Question: I have the following model:

I've been at this for a while and still don't know how to tackle it properly. Already looked at joining two aliased subqueries, joining two views, and tried a gynormous and ugly all-in one query, none of which worked.
My question is simple:
How can I select deivce_names.name and match them to a model and manufacturer?
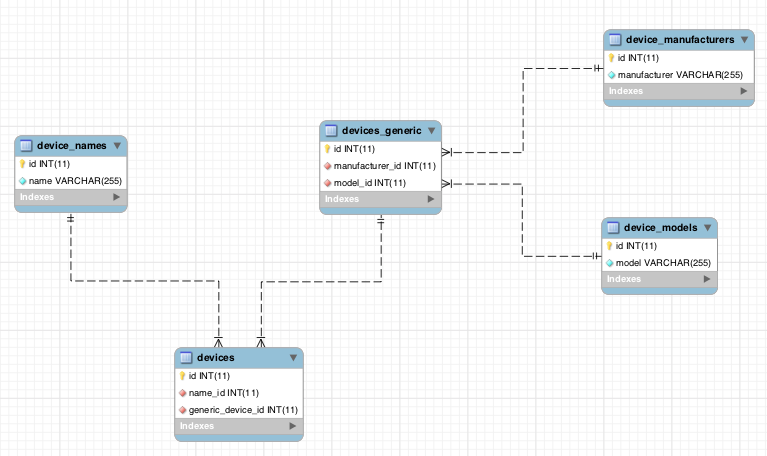
Answer: '''
SELECT
name, manufacturer, model
FROM
device_names
JOIN devices ON (device_names.id = name_id)
JOIN devices_generic ON (generic_device_id = devices_generic.id)
JOIN device_manufacturers ON (manufacturer_id = device_manufacturers.id)
JOIN device_models ON (model_id = device_models.id)
'''